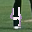
Label: 4